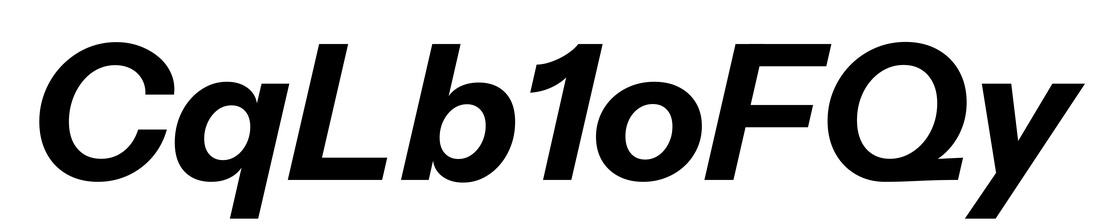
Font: InstrumentSans-Italic_Bold_Italic